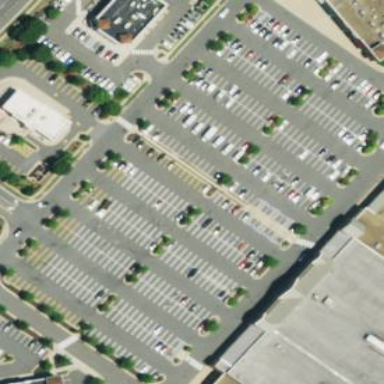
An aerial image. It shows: Parking area.